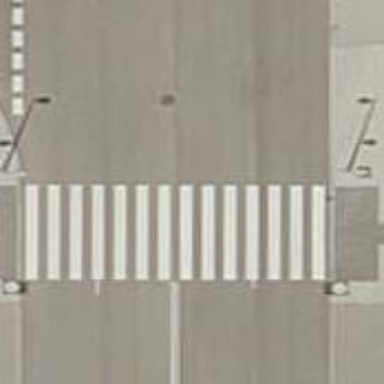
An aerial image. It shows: Uncontrolled road crossing.